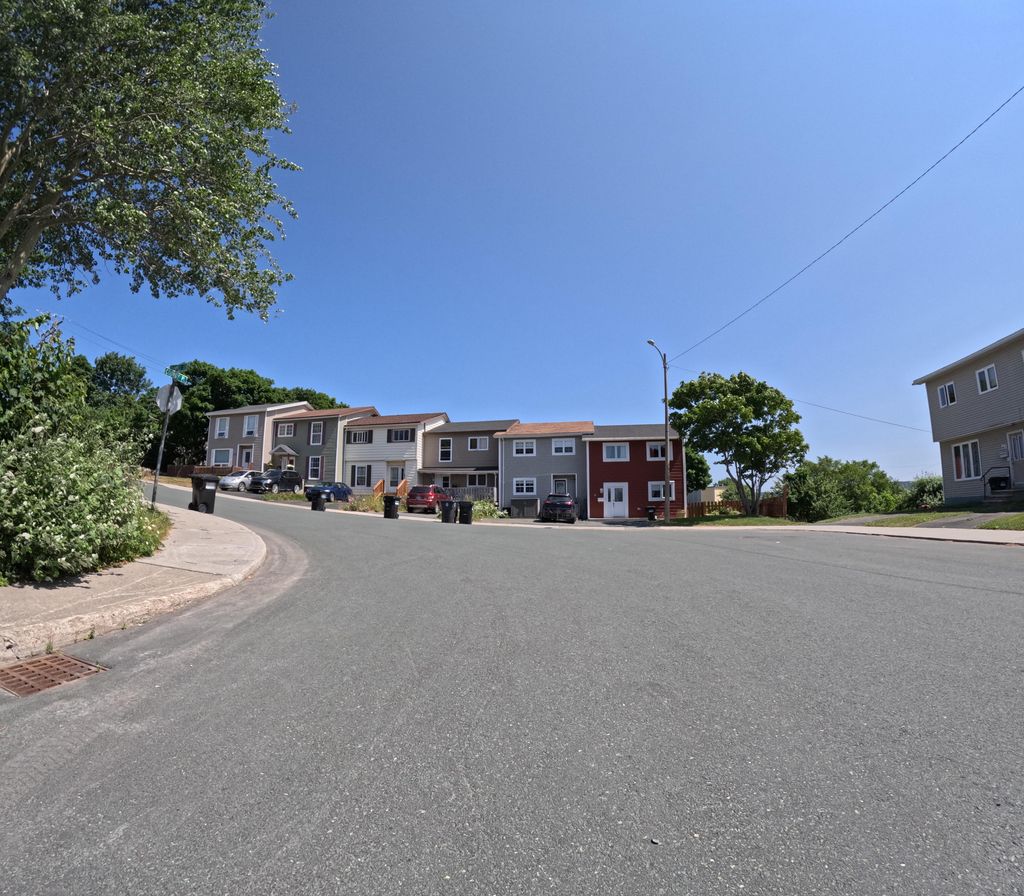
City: st_johns